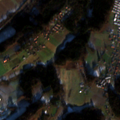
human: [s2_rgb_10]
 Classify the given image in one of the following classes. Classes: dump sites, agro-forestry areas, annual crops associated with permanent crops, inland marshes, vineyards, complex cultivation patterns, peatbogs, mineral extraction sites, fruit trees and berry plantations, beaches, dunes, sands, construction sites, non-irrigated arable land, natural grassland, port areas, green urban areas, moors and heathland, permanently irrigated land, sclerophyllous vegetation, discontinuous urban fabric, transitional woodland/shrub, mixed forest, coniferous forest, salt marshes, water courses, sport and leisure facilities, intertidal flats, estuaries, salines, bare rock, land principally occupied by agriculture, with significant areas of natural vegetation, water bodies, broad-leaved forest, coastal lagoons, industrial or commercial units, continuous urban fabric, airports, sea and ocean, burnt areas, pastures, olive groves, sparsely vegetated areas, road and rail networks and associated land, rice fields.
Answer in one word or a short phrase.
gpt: discontinuous urban fabric, non-irrigated arable land, complex cultivation patterns, mixed forest